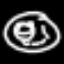
Label: donut